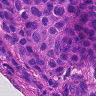
Metastatic tissue present: yes